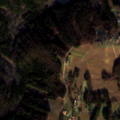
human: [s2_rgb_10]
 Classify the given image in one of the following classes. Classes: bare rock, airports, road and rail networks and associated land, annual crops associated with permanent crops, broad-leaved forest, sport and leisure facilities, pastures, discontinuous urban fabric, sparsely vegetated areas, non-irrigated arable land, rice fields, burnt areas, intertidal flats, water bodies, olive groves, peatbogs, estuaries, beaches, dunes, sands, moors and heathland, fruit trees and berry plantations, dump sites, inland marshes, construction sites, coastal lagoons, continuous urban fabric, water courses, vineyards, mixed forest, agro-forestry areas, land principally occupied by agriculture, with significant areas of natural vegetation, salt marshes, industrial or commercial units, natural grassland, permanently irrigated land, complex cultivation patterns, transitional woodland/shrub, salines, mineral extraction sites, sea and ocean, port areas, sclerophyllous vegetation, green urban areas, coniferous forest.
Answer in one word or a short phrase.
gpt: non-irrigated arable land, complex cultivation patterns, mixed forest